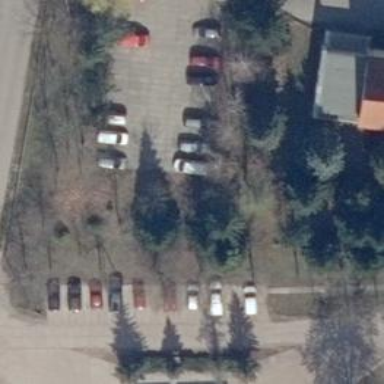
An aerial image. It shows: Row of trees in natural setting.